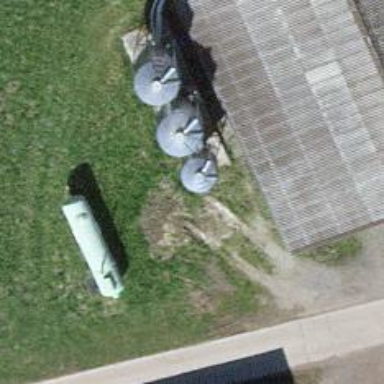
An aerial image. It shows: Silo.